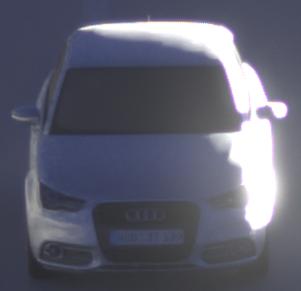
Make: Audi
Model: A1 Sportback 1.2 TFSI
Detailed model: A1 (8X) Sportback
Model produced from: 2012/03
Model produced until: 2014/11
Doors: 5
Color: white
Road condition: dry road
Daytime: sunrise or sunset
Contrast: high contrast